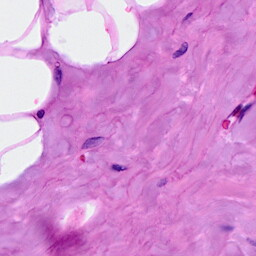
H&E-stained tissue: Breast